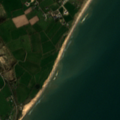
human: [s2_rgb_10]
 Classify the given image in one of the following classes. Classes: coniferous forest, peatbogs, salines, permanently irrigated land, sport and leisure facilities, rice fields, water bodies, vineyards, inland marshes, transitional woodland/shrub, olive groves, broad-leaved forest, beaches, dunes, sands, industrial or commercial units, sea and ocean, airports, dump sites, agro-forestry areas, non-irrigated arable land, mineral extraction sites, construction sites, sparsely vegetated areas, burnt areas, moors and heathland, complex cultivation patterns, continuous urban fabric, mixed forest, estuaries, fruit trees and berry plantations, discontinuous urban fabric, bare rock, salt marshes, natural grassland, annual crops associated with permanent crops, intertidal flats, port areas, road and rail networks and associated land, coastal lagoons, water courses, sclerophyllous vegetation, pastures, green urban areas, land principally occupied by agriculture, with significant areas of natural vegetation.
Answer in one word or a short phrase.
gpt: mineral extraction sites, pastures, land principally occupied by agriculture, with significant areas of natural vegetation, sea and ocean